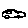
Label: car